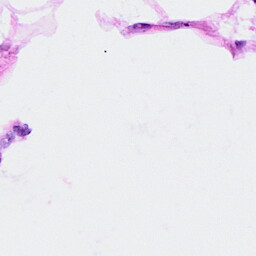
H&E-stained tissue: Breast